Question: At each time, any colored ball can be exchanged with the white ball. How many such exchanges are needed at least to make all the red balls arranged in front of the green balls (white ball positions are arbitrary)?
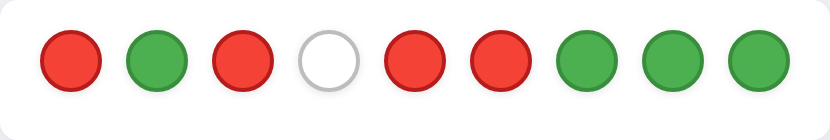
Answer: 2